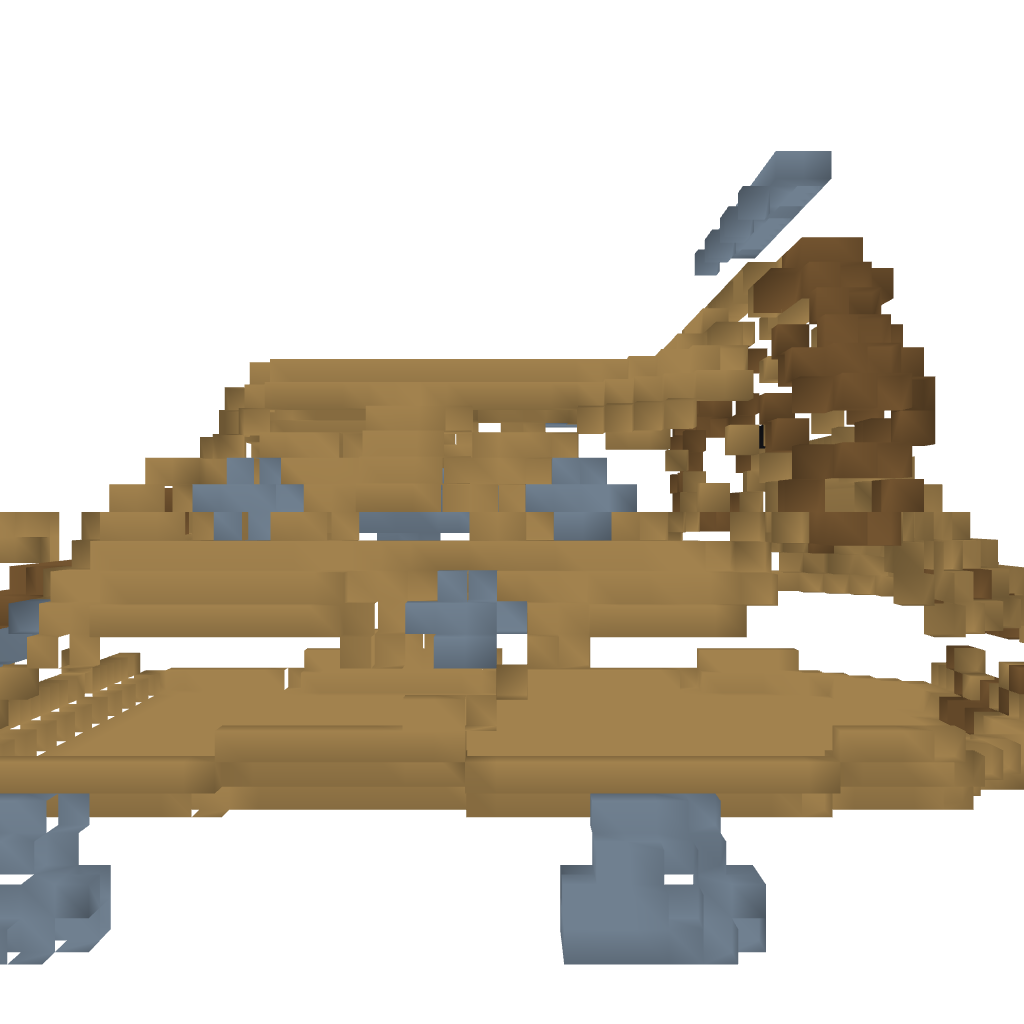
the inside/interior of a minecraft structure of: Puppy PillowPet